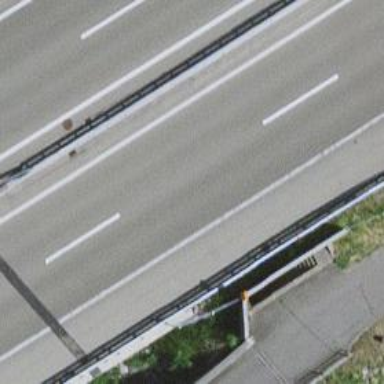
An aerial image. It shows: Asphalt bridge on motorway.